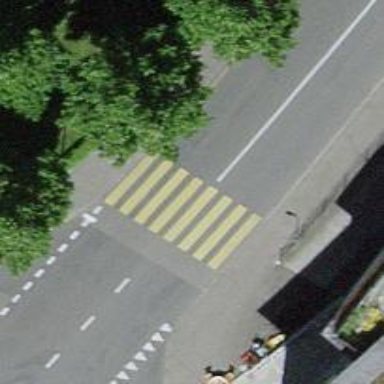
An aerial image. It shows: Kerb barrier.